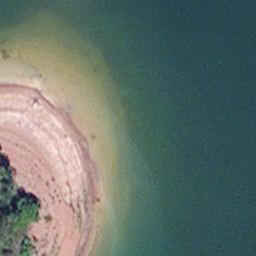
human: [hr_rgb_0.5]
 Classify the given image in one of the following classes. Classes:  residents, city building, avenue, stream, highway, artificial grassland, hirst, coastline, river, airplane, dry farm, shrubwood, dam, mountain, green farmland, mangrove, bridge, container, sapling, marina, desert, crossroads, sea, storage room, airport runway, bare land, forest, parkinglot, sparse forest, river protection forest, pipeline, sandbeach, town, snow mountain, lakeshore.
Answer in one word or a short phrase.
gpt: lakeshore